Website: macys
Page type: stored-credit-cards
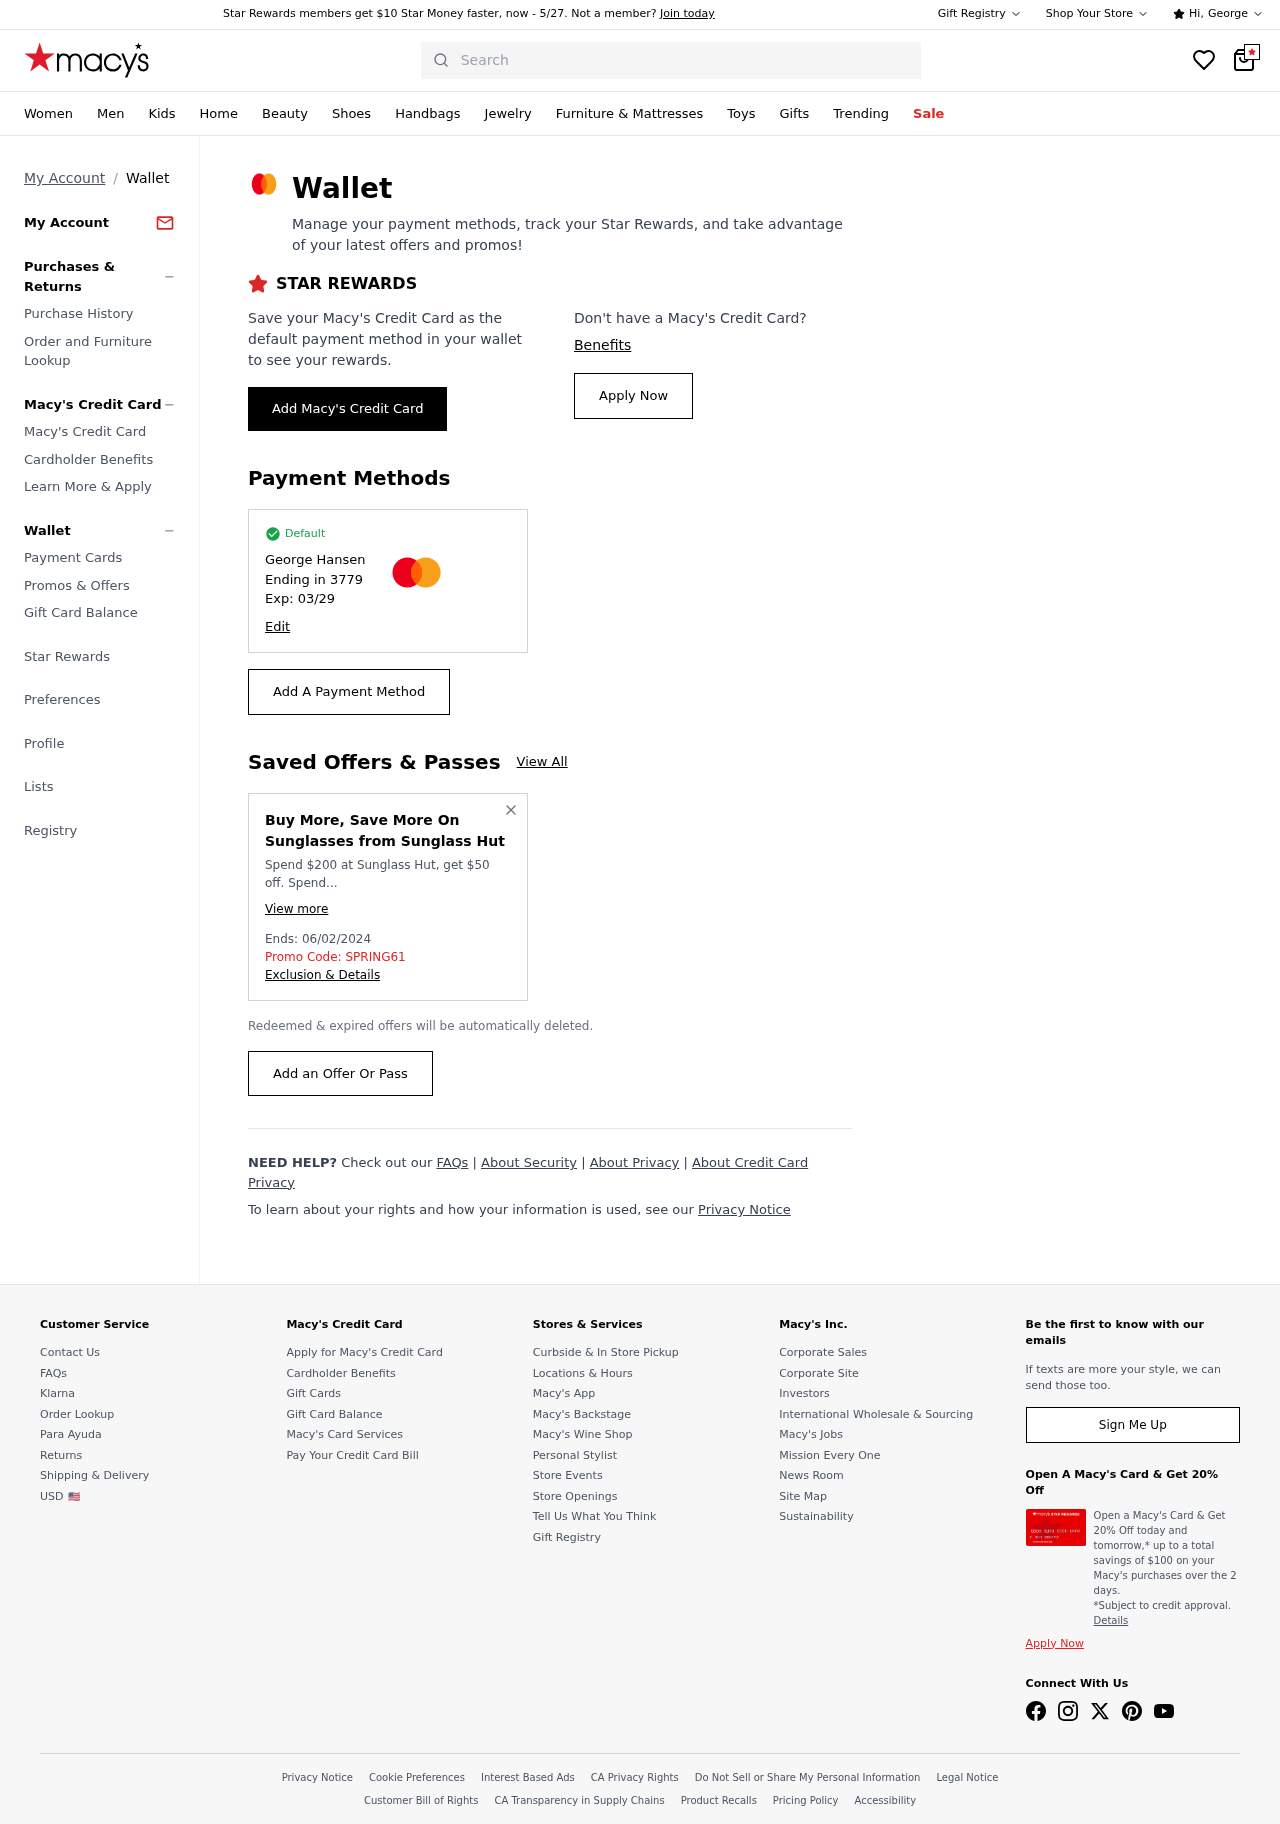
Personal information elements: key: PII_CARD_EXPIRY
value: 03/29
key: PII_CARD_LAST4
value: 3779
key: PII_FIRSTNAME
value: George
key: PII_FULLNAME
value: George Hansen
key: PII_PROMO_CODE
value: SPRING61
Search elements: key: HEADER_SEARCH
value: Search